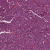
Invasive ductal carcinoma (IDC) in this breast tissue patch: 1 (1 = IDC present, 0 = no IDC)